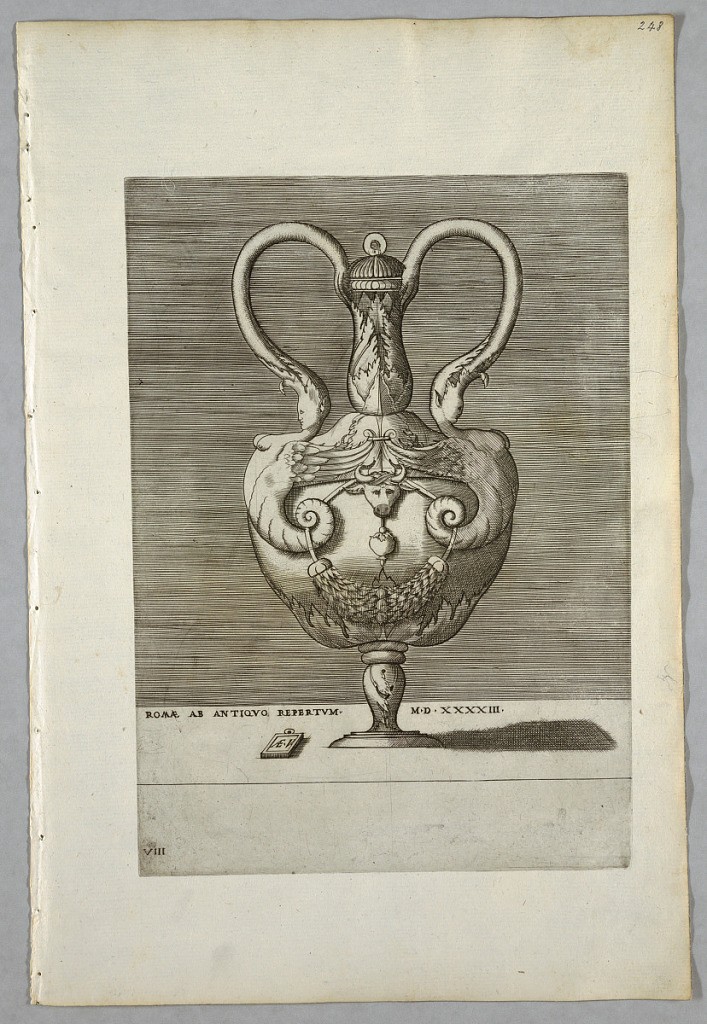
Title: Vase (Plate 8 of a Series)
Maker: Enea Vico, Italian, 1523–1567
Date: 1543
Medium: Black ink on paper
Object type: Print
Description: Vertical rectangle. An urn with two handles issuing from the heads of half-figures. The body is decorated with an ox's head over a garland. Inscribed below: "ROMAE AB ANTIQVO REPERTVM MD XXXXIII" and "A.E.V." on a tablet.